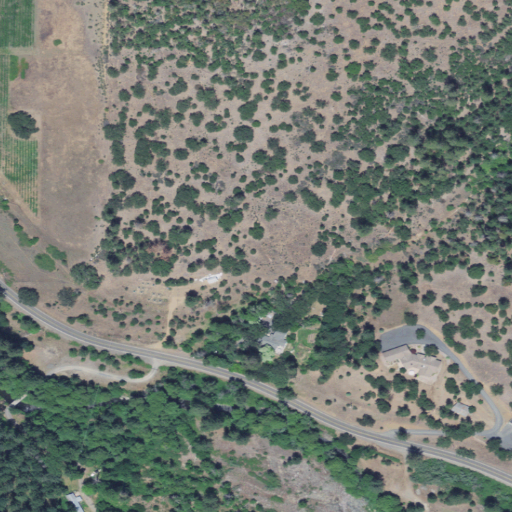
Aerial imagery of valley in Oregon named Eagle Canyon containing shrub, evergreen forest, open development, woody wetlands, pasture, and low intensity development